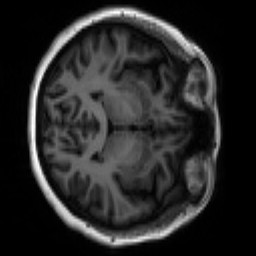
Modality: T1w
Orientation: axial
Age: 18
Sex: female
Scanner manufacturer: siemens
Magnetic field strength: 3 T
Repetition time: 2.3 s
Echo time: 0.00266 s